Field crop: tomato
Growth stage: 1
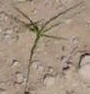
Species: cyperus